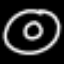
Label: donut